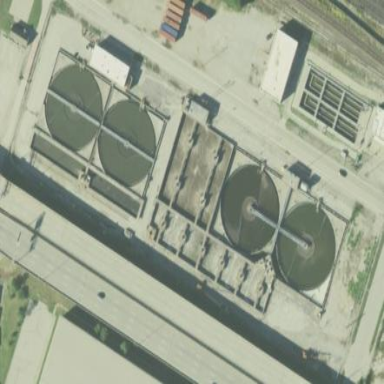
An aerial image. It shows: Wastewater plant.